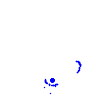
Particle: electron